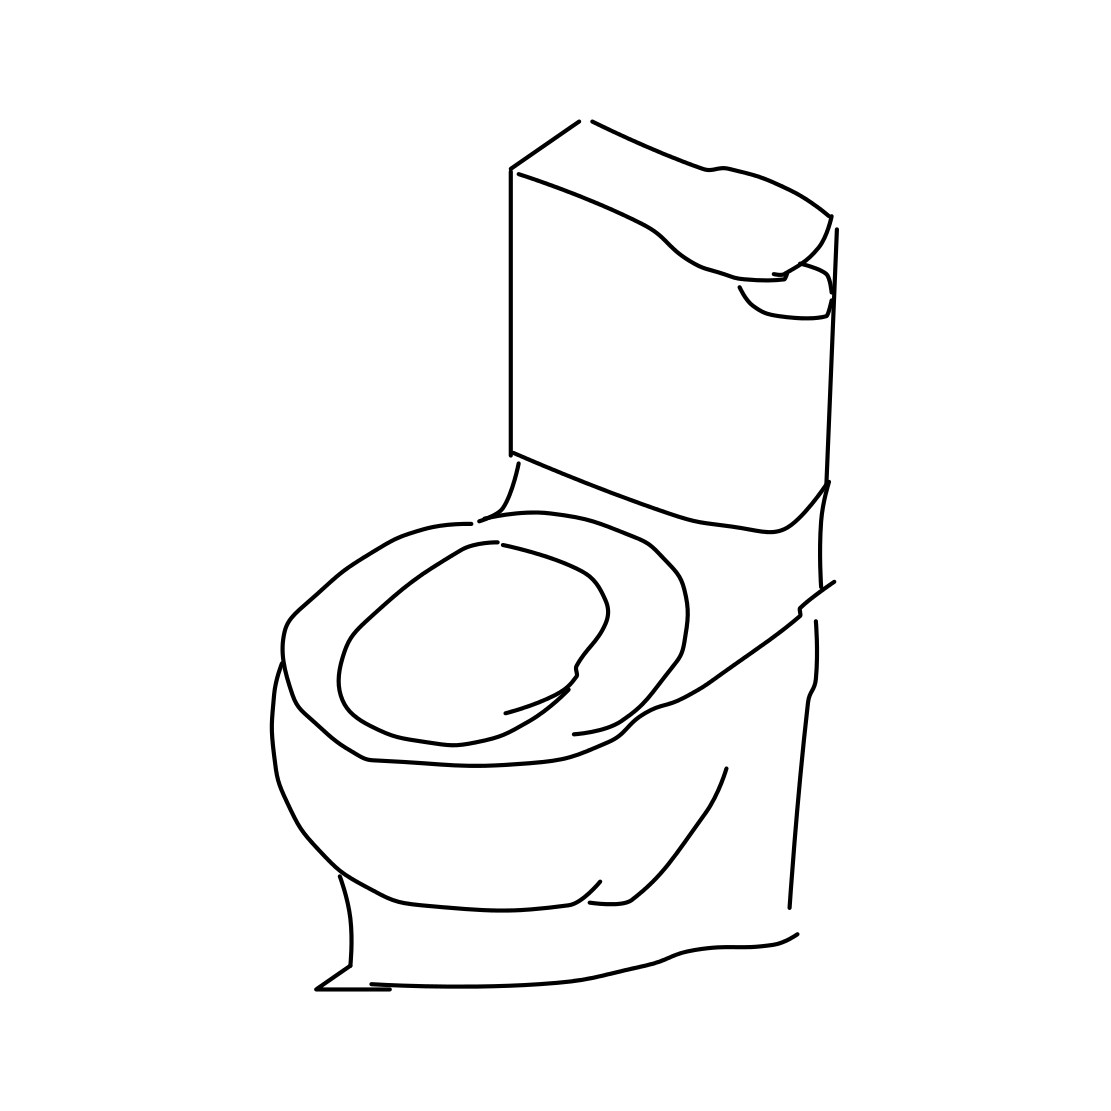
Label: toilet